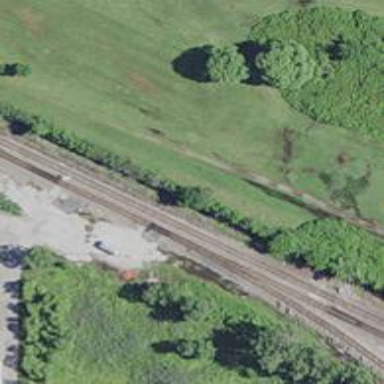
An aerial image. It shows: Railway track.